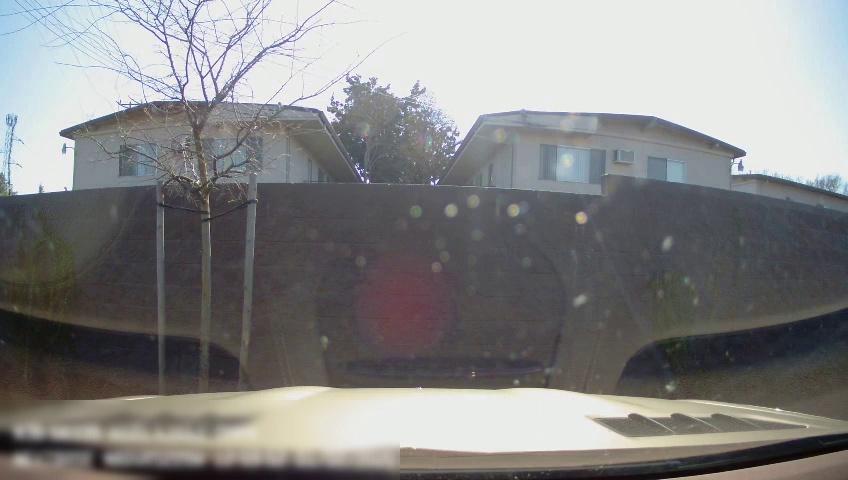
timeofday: Day
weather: Sunny